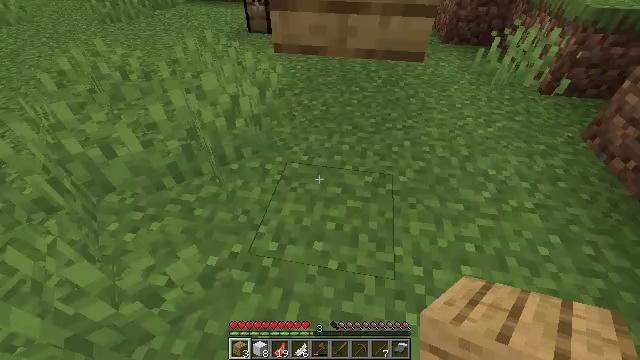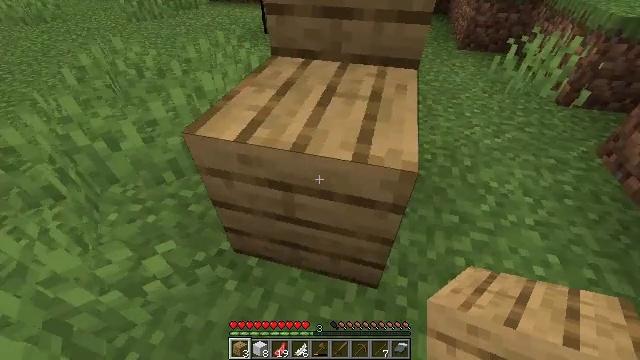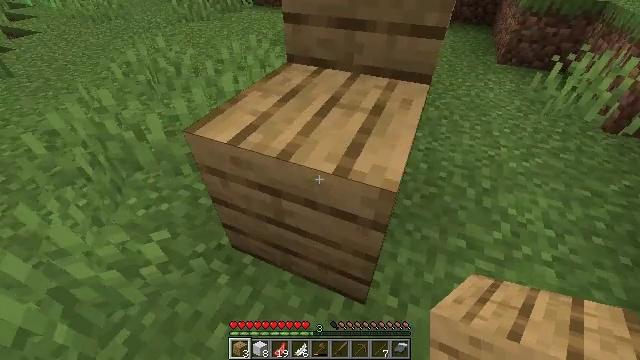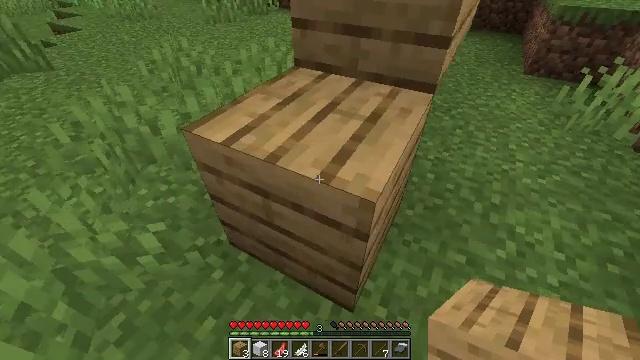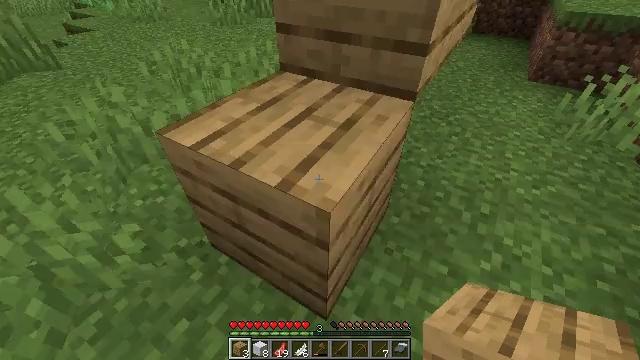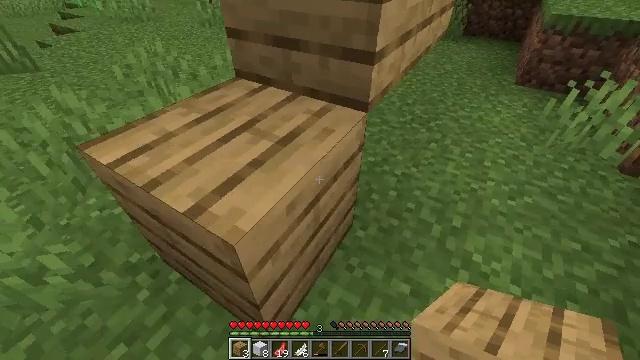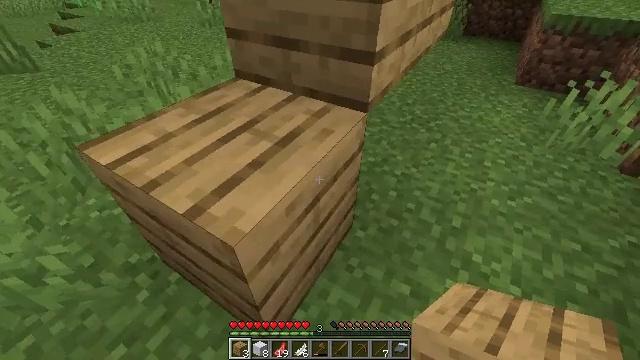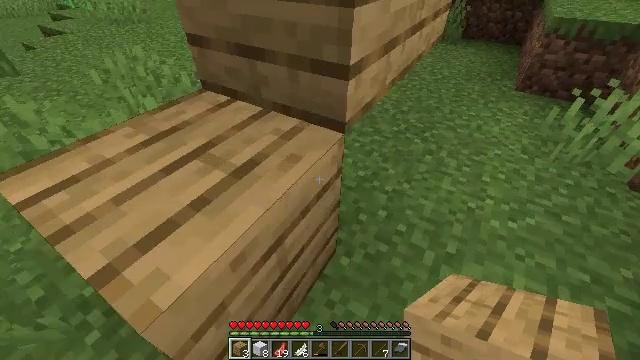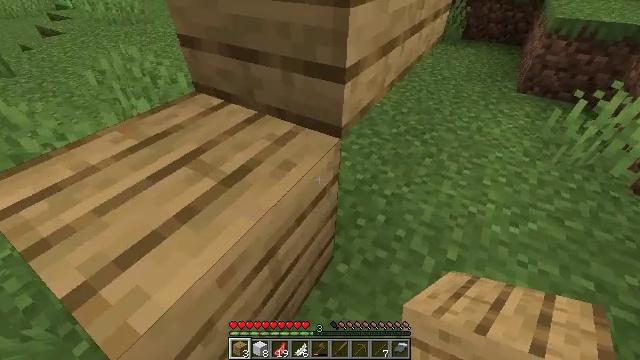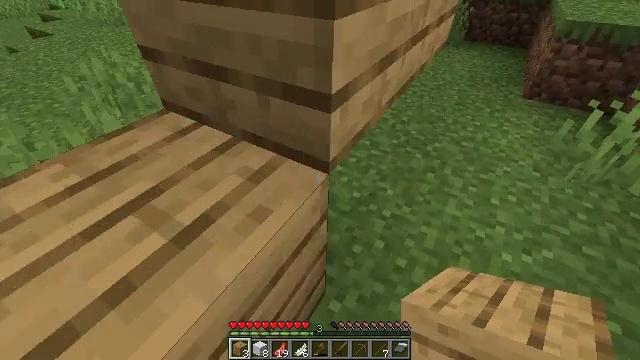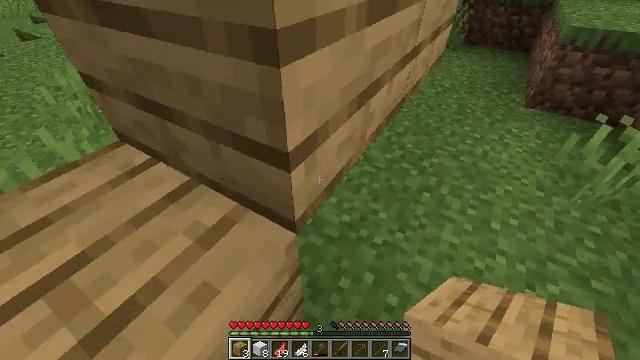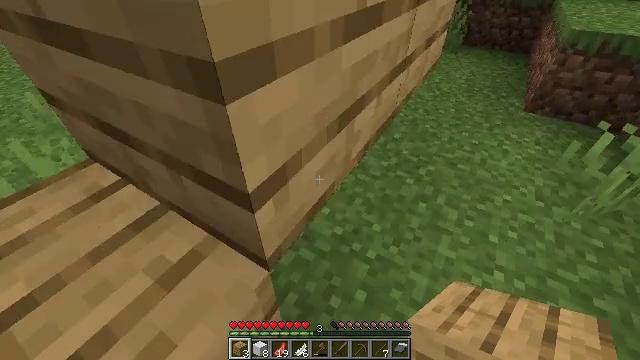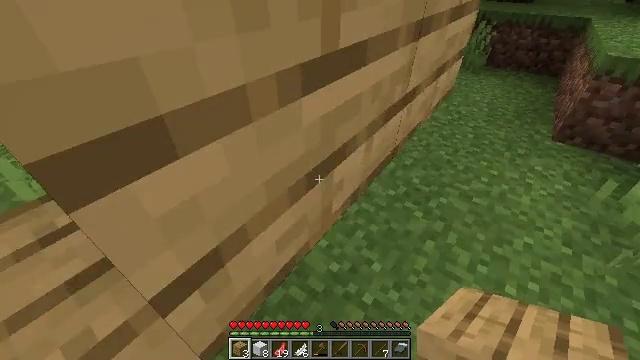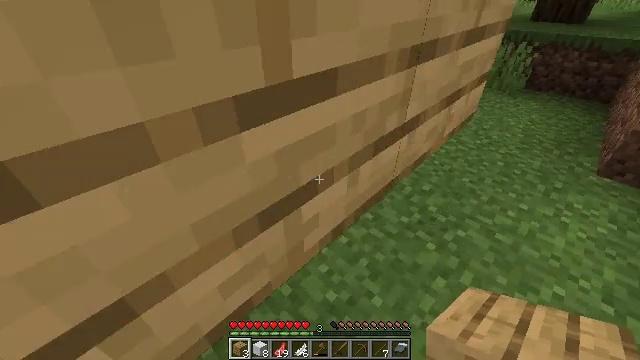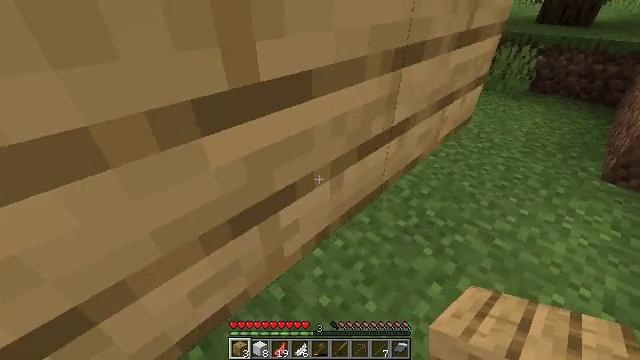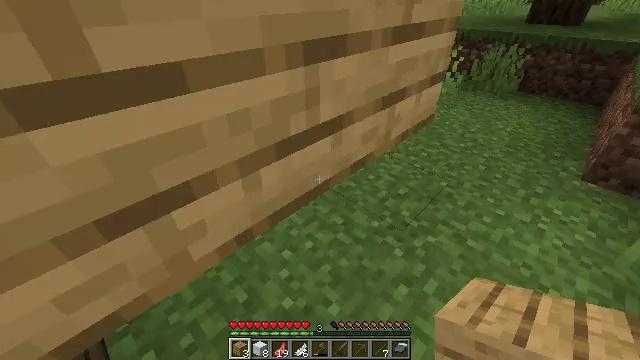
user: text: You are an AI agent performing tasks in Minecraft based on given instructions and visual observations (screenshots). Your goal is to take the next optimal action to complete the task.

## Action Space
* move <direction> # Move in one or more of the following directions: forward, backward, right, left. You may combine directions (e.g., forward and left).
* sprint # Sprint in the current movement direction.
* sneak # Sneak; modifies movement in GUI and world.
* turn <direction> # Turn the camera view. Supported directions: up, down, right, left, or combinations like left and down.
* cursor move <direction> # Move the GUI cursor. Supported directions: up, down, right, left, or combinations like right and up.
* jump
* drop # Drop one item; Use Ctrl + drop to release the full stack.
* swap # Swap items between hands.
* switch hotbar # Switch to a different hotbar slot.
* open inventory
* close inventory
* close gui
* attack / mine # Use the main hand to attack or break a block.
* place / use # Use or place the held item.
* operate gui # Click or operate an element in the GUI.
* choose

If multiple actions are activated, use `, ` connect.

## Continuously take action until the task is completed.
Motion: motion action
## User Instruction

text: Collect the oak planks from the structure.
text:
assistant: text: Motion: move right, turn left
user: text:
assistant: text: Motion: move right, turn left and up
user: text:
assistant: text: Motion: move right, turn left
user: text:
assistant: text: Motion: move forward and move right, turn left
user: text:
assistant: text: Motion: move forward and move right
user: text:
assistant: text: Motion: move forward
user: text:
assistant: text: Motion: move forward
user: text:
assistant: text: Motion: move forward
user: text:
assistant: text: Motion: move forward
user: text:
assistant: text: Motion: move forward
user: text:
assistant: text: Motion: move forward and move right
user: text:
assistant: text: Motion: move forward and move right, turn left and up
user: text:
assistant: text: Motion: move right, turn left and up
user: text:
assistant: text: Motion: move right, turn left
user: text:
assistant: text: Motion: move right
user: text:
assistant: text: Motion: move right
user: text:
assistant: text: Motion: move right
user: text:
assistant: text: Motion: no_op
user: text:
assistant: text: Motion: turn left and up
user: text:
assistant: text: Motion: turn left and up
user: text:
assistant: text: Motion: no_op
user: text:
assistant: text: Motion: turn up
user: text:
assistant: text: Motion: turn left and up
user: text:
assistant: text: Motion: turn left and up
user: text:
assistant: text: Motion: turn left and up
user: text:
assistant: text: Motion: move right, turn left and up
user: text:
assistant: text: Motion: move right, turn left and up
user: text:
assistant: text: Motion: move right, turn left and up
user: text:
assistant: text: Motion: move right, turn left
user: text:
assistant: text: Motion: turn left